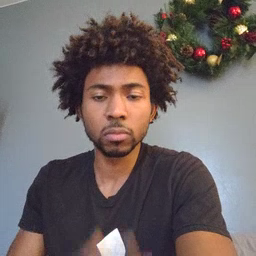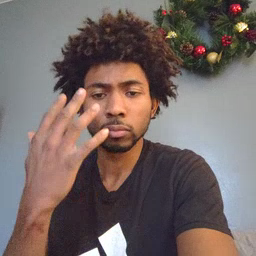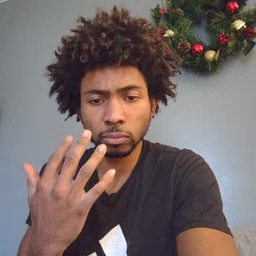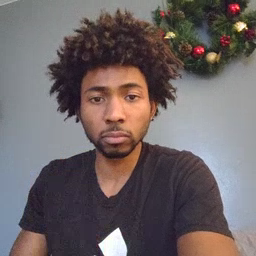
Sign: sad